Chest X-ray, AP view. Patient: 54 years old, sex F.
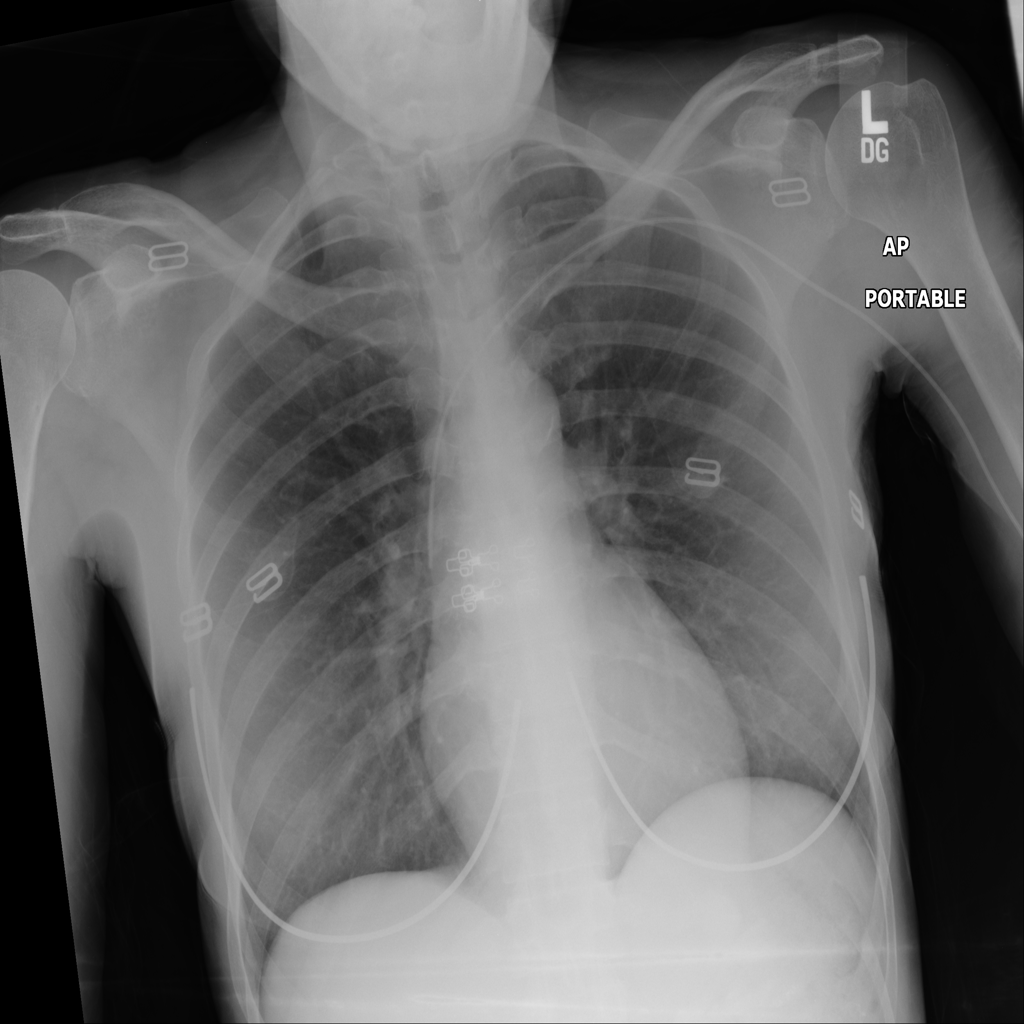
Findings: No Finding